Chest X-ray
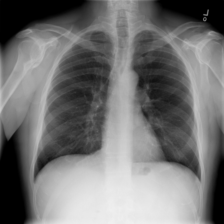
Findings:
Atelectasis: negative
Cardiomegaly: negative
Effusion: negative
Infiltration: negative
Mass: negative
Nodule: negative
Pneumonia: negative
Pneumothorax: negative
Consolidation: negative
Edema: negative
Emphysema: negative
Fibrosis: negative
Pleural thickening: negative
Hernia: negative